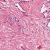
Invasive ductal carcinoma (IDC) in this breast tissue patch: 0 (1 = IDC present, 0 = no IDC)